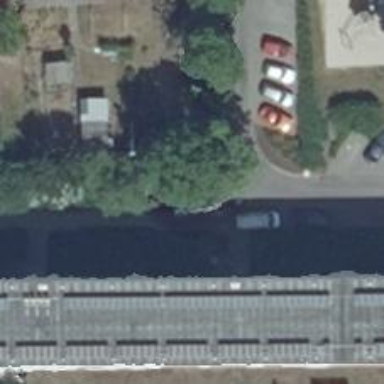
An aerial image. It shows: Recycling facility.